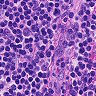
Metastatic tissue present: no